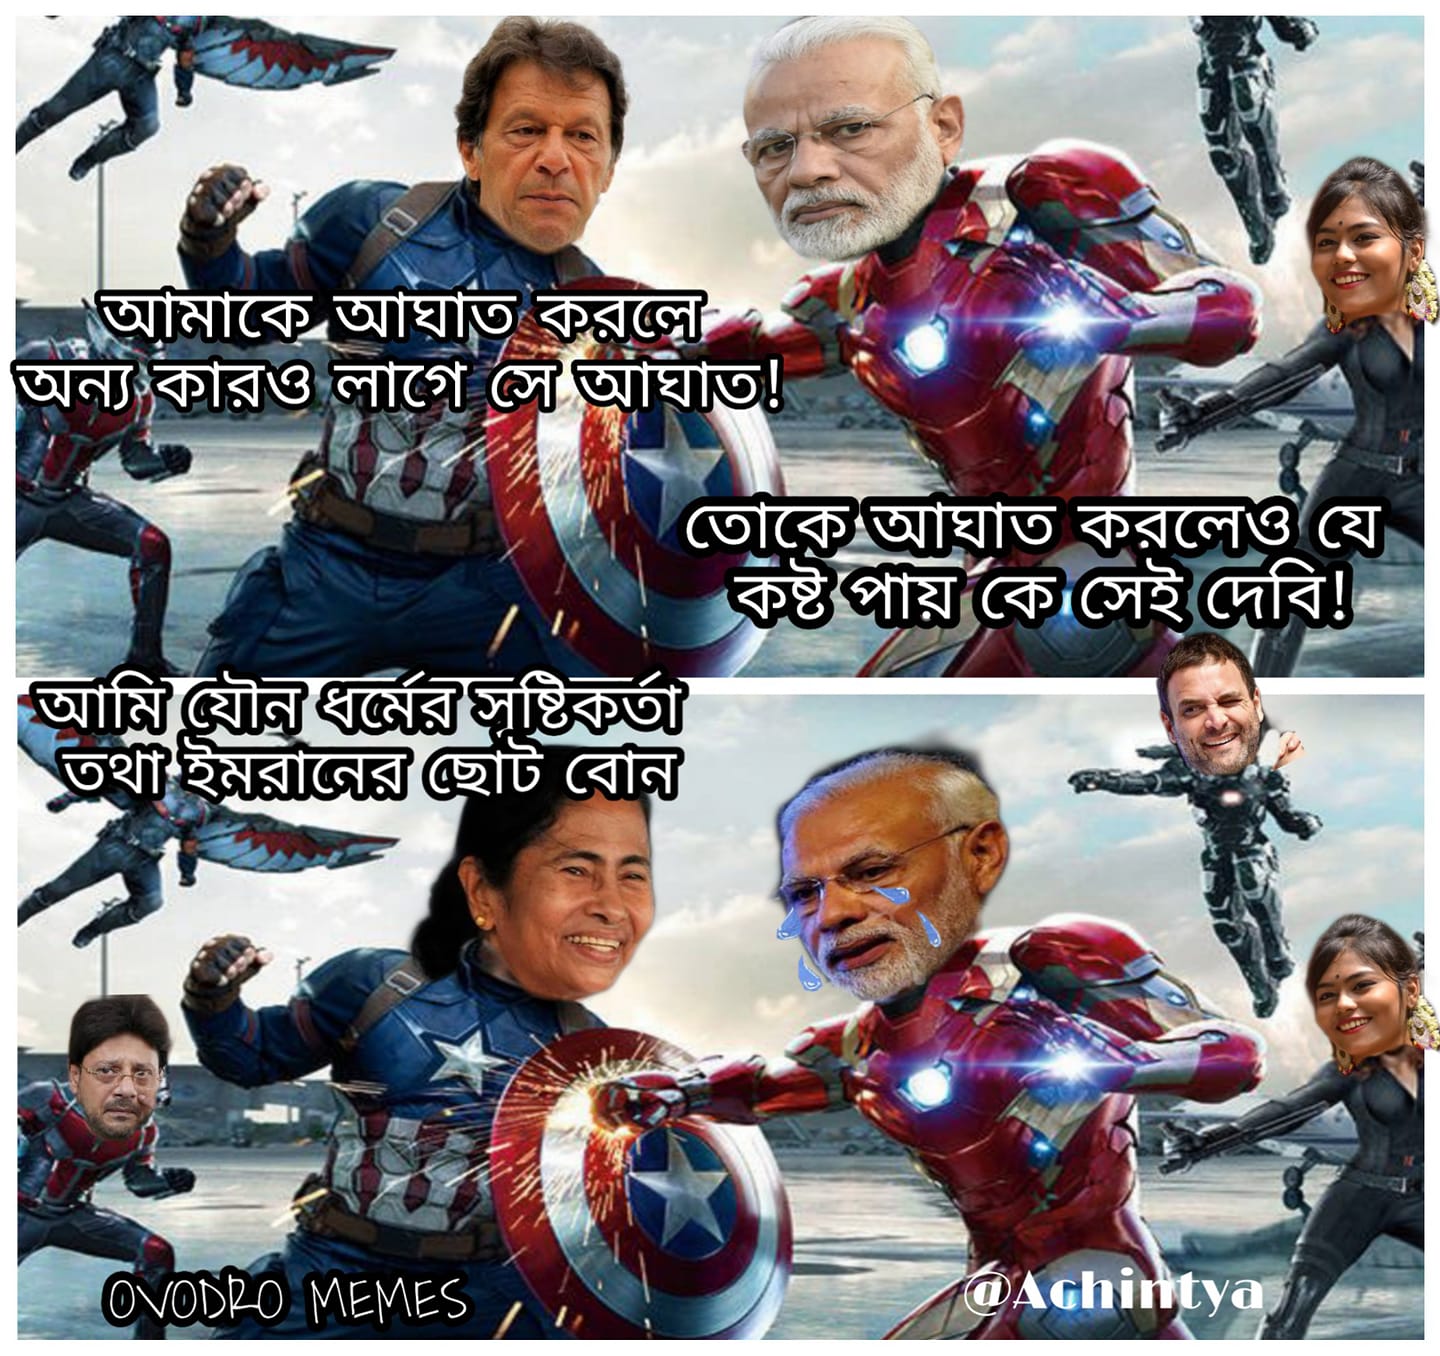
Caption: আমাকে আঘাত করলে অন্য কারও লাগে সে আঘাত !   তোকে আঘাত করলেও যে কষ্ট পায় কে সেই দেবি !    আমি যৌন ধর্মের সৃষ্টিকর্তা তথা ইমরানের ছোট বোন
Label: hate